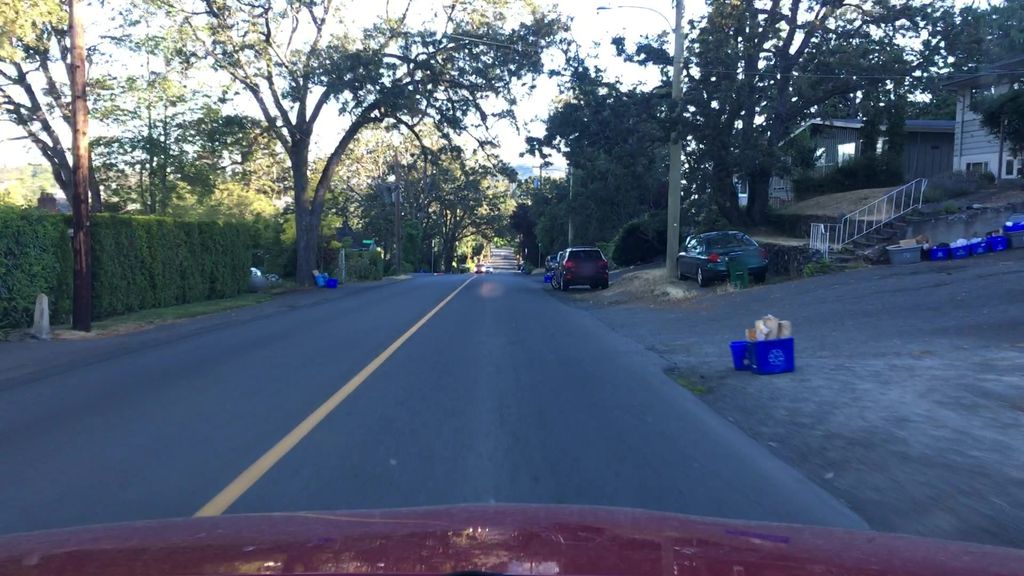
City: victoria